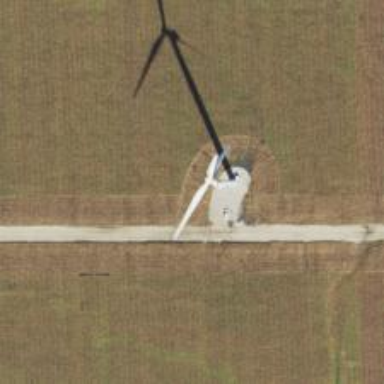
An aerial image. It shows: Wind generator using wind turbines of horizontal axis.